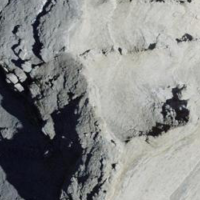
EUNIS habitat code: 48
Species observed at this site:
Gypaetus barbatus